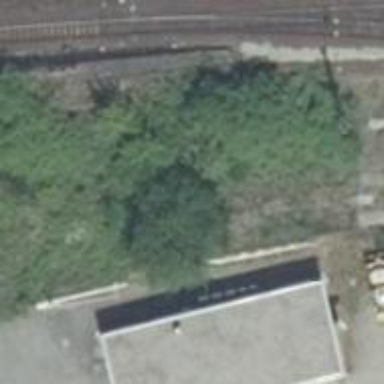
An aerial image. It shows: Railway yard in service.